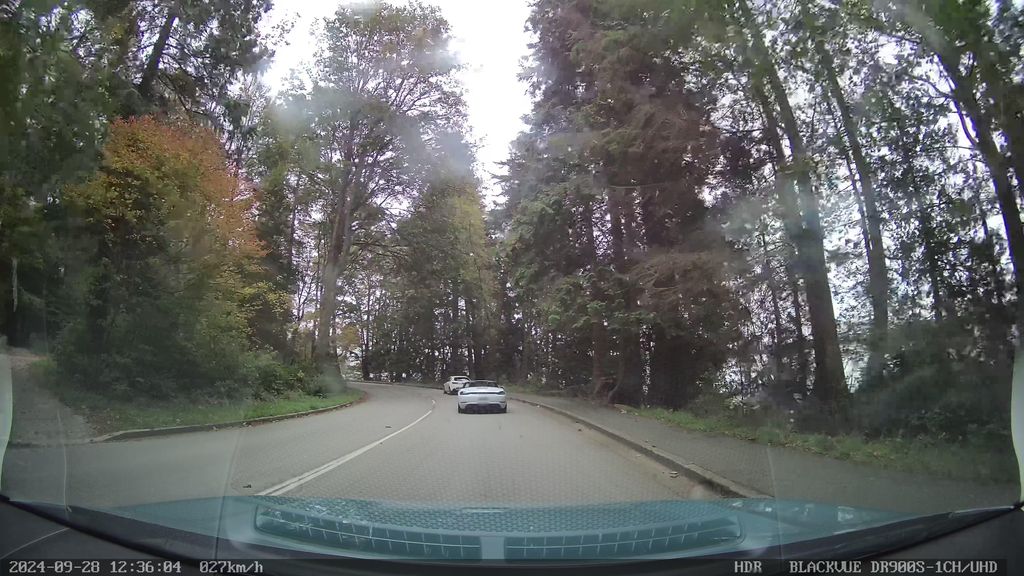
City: vancouver